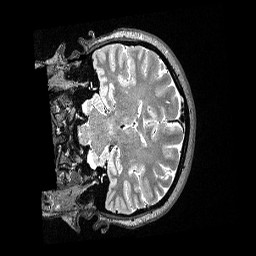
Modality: T2w
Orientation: coronal
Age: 27
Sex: female
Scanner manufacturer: siemens
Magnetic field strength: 3 T
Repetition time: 3.2 s
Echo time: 0.479 s